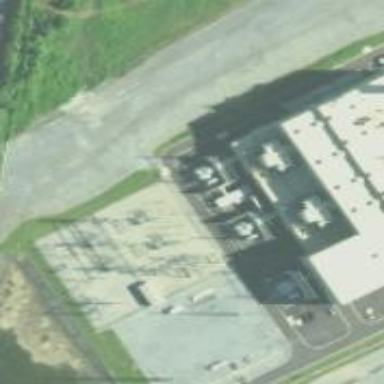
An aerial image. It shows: Switch used for power control.